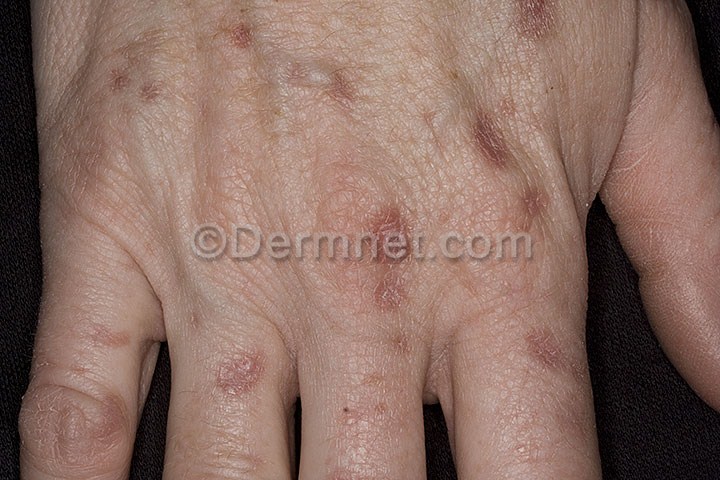
Disease: Light Diseases and Disorders of Pigmentation